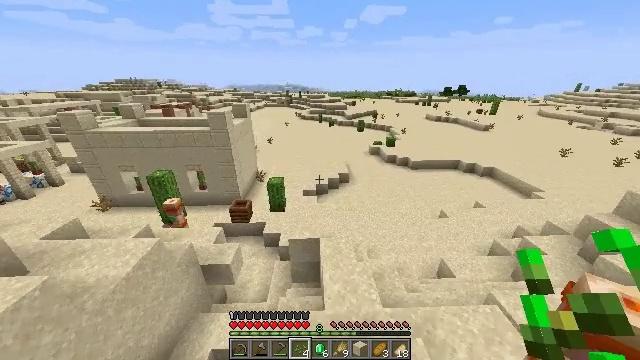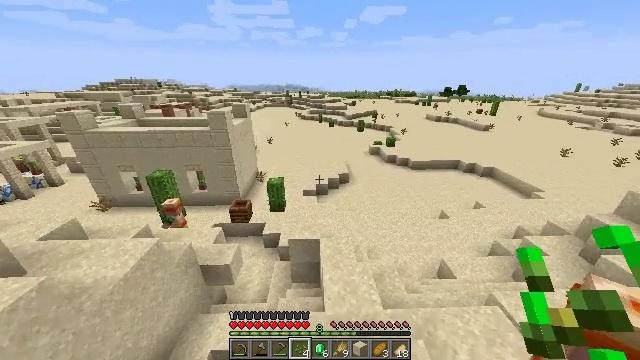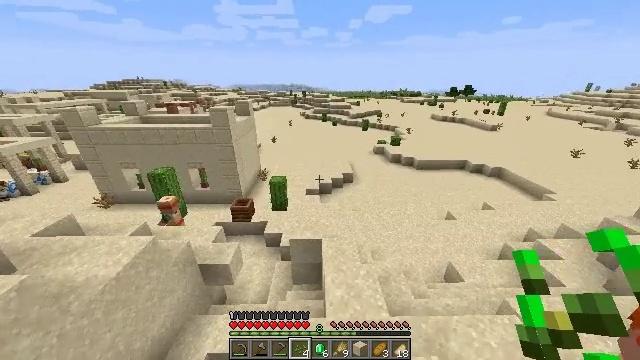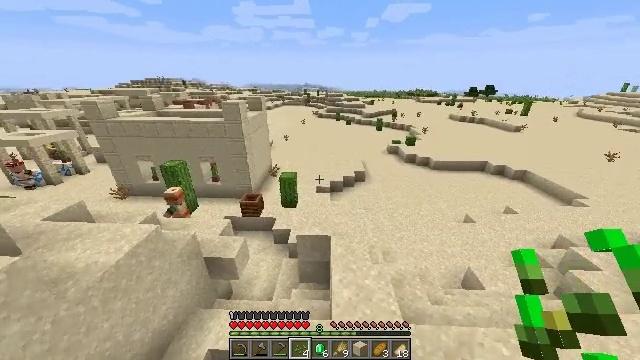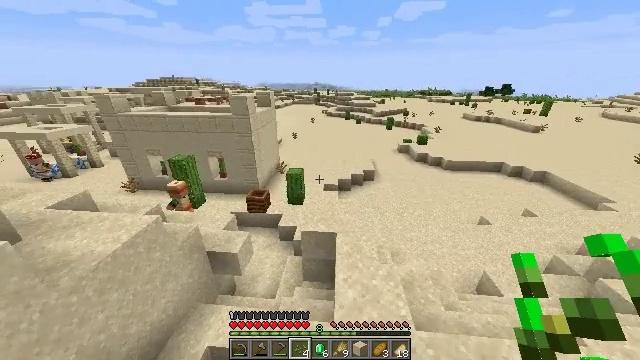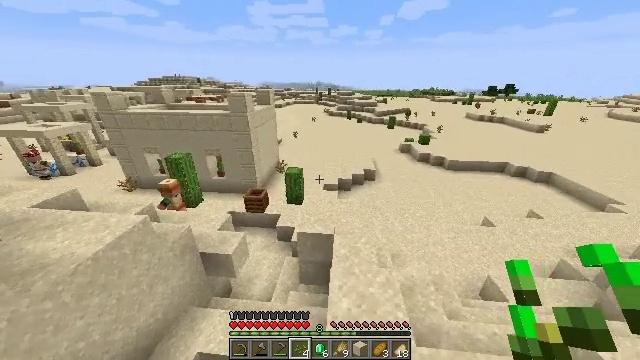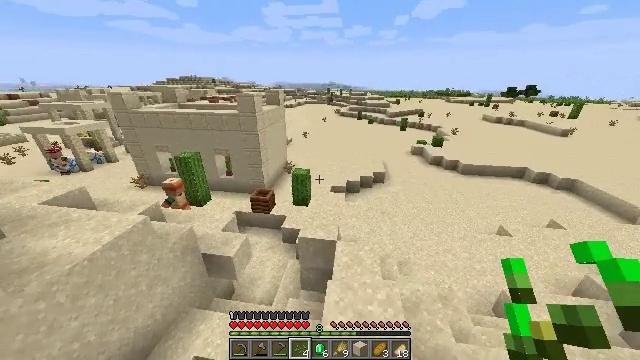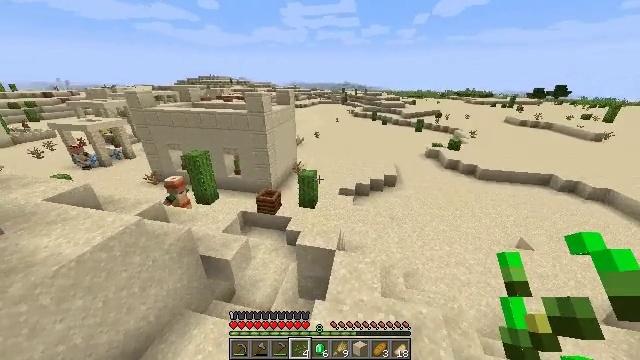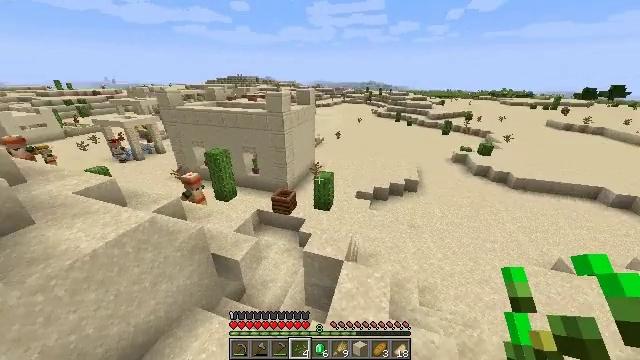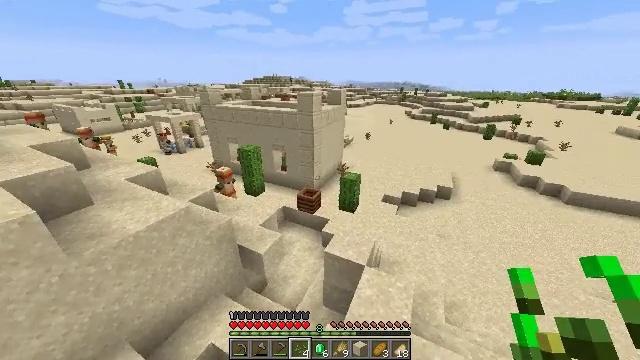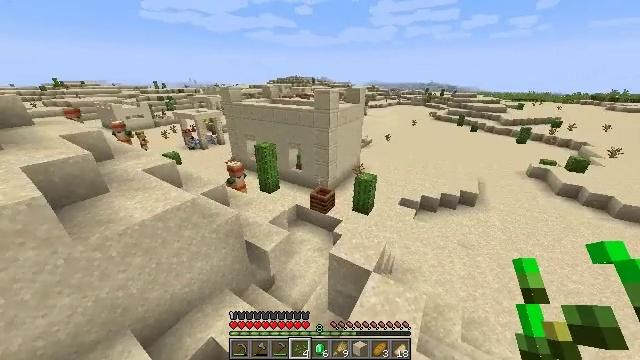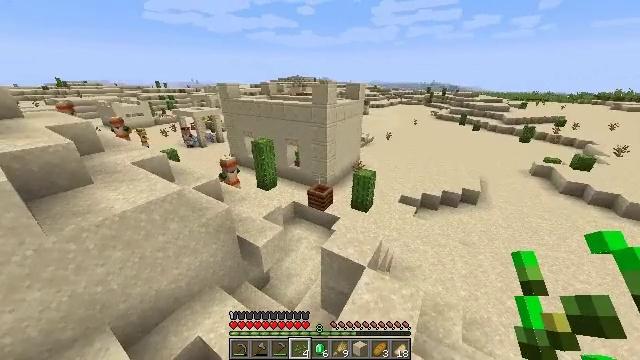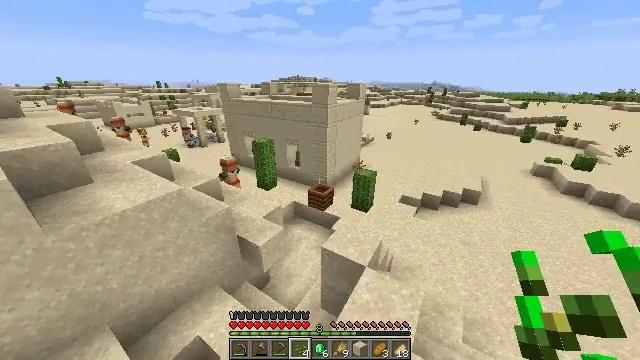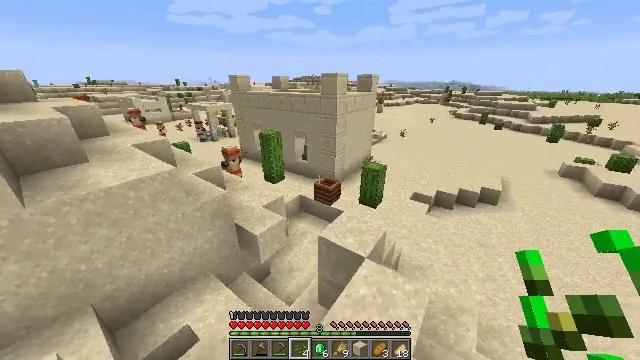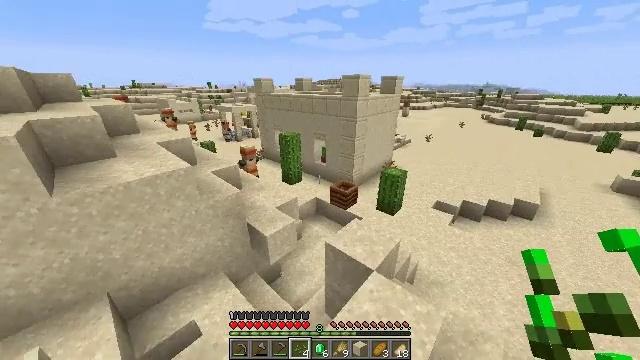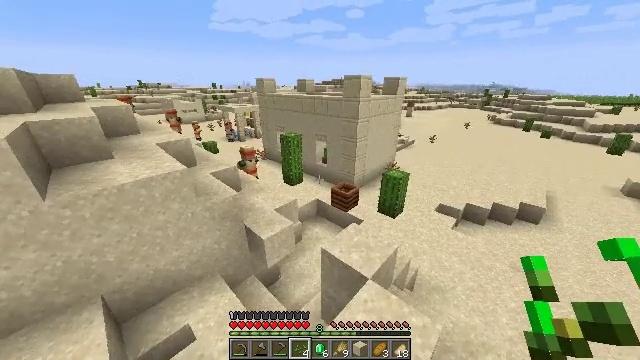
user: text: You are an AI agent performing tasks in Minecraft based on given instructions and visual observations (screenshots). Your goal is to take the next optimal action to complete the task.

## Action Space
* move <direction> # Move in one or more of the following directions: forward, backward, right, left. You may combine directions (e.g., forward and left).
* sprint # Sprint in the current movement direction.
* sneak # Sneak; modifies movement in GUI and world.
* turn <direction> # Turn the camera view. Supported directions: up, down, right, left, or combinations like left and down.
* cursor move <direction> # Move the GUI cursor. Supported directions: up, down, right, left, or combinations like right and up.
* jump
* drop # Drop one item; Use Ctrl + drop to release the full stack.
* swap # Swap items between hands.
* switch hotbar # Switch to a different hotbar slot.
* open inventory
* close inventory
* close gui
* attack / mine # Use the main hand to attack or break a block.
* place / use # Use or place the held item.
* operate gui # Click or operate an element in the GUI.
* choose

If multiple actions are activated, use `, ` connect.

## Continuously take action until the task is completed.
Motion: motion action
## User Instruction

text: Remove an emerald from the inventory.
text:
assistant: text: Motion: move forward, sprint
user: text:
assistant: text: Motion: move forward and move right, sprint, turn left
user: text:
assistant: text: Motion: move forward and move right, sprint, turn left
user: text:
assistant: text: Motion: move forward and move right, sprint, turn left
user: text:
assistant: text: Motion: move forward and move right, sprint
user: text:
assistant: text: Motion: move forward and move right, sprint, turn left
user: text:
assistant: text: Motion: move forward and move right, sprint, turn left
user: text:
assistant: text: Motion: move forward and move right, sprint, turn left
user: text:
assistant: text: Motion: move forward and move right, sprint, turn left
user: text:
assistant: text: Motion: move forward and move right, sprint, turn left
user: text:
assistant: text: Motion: move forward and move right, sprint
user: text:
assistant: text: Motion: move forward and move right, sprint
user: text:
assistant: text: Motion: move forward and move right, sprint, turn left
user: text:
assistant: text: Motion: move forward and move right, sprint, turn left
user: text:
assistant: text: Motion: move forward and move right, sprint, turn left
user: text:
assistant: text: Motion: move forward, sprint
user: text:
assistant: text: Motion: move forward, sprint
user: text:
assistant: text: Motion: move forward, sprint
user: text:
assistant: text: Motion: move forward, sprint
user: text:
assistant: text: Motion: move forward, sprint
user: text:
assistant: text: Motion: move forward, sprint
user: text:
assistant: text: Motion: move forward, sprint
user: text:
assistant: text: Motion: move forward, sprint, turn left
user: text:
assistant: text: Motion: move forward, sprint, turn left and up
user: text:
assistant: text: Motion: move forward, sprint, turn left and up
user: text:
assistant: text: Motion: move forward, sprint, turn left and up
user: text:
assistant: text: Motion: move forward, sprint, turn left
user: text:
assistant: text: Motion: move forward, sprint
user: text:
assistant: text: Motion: move forward, sprint, jump
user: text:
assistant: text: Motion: move forward, sprint, jump